Chest X-ray. View position: PA
Patient age: 57
Patient sex: M
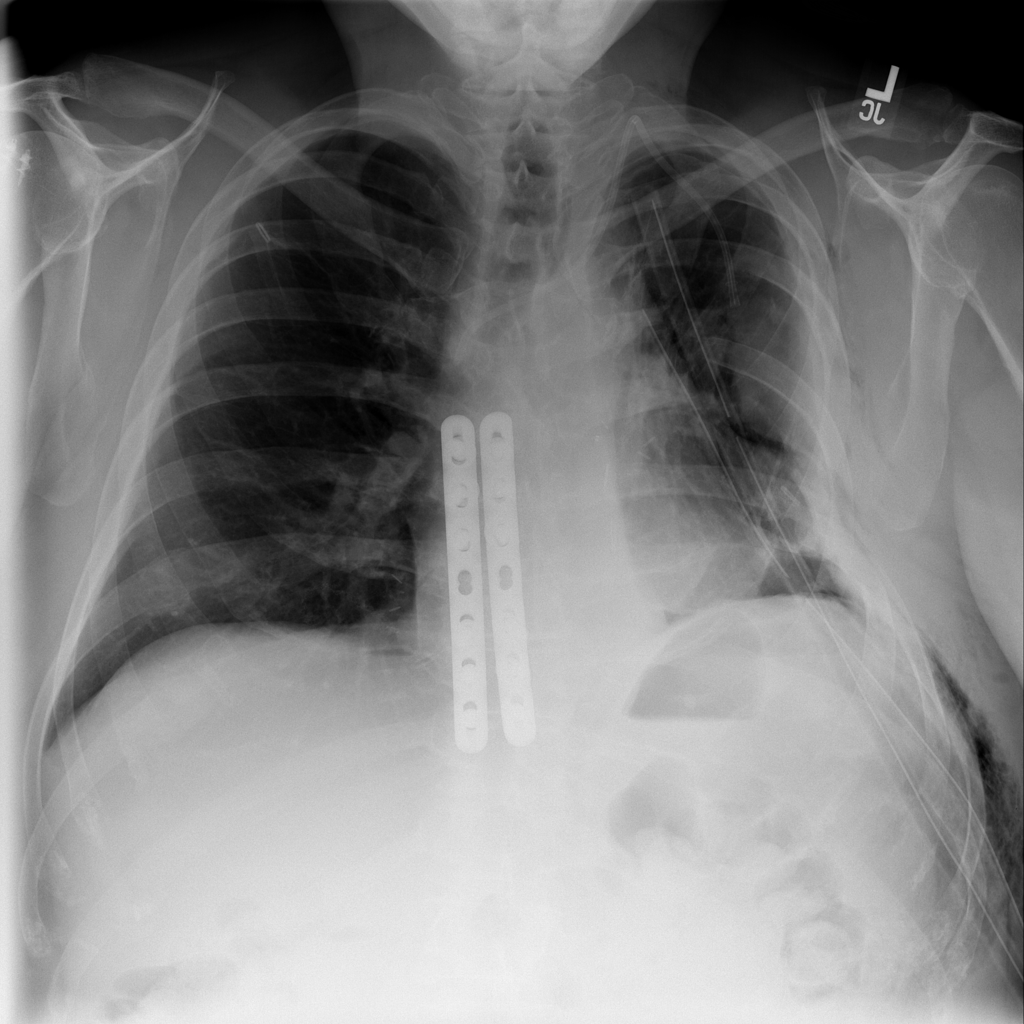
Finding: Pneumothorax